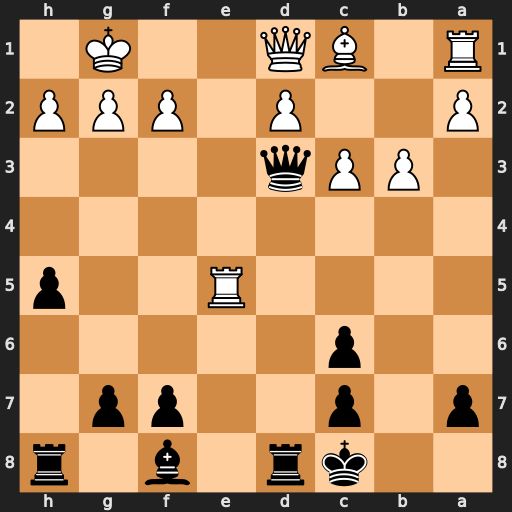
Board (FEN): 2kr1b1r/p1p2pp1/2p5/4R2p/8/1PPq4/P2P1PPP/R1BQ2K1
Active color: b
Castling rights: -
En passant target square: -
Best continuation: Qxc3 Bb2 Qxb2